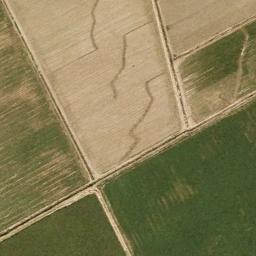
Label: rectangular_farmland